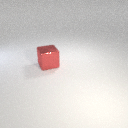
large red metal cube